七年级 · 度量几何学
（2022$\cdot$浙江杭州市$\cdot$七年级期末）在长方形 $A B C D$ 中放入六个长、宽都相同的小长方形, 所标尺寸如图所示, 则小长方形的宽 $C E$ 为 $\mathrm{cm}$.

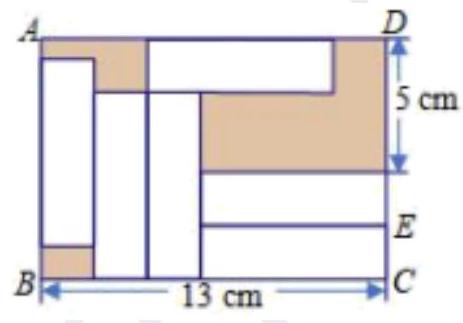
答案: 2
解析: 设小长方形的宽 $\mathrm{CE}$ 为 $x \mathrm{~cm}$, 小长方形的长是 $y \mathrm{~cm}$, 根据长方形 $\mathrm{ABCD}$ 的长和宽列出方程组 $\left\{\begin{array}{l}5+2 x=x+y \\ 3 x+y=13\end{array}\right.$ 求解.

【详解】解：设小长方形的宽 $\mathrm{CE}$ 为 $x \mathrm{~cm}$ ，小长方形的长是 $y \mathrm{~cm}$ ，根据图形, 大长方形的宽可以表示为 $5+2 x$, 或者 $x+y$, 则 $5+2 x=x+y$,大长方形的长可以表示为 $3 x+y ，$ 则 $3 x+y=13 ，$
$\left\{\begin{array}{l}5+2 x=x+y \\ 3 x+y=13\end{array}\right.$, 解得 $\left\{\begin{array}{l}x=2 \\ y=7\end{array}\right.$. 故答案是: 2 .

【点睛】本题考查二元一次方程组的应用, 解题的关键是找到等量关系列出方程组求解.